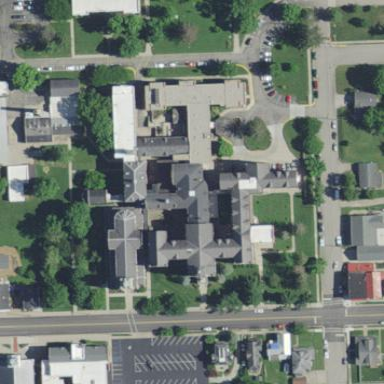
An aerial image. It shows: Building with gabled roof. The roof is grey in color and made of tar paper.